Field crop: maize
Growth stage: 2
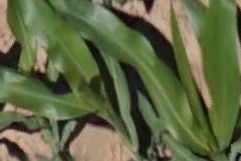
Species: maize